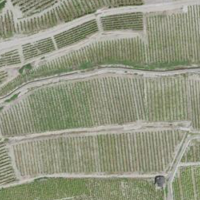
EUNIS habitat code: 40
Species observed at this site:
Centranthus ruber